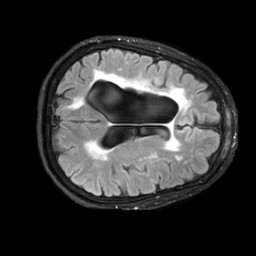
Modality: FLAIR
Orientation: axial
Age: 54
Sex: female
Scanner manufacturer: siemens
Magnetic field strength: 3 T
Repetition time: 9 s
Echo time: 0.099 s